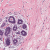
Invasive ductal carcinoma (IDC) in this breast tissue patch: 0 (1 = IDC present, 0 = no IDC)